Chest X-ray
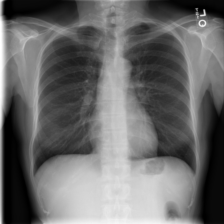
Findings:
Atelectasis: negative
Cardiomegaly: negative
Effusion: negative
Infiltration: negative
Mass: negative
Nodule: negative
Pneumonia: negative
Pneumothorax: negative
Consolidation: negative
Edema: negative
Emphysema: negative
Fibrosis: negative
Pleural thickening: negative
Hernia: negative